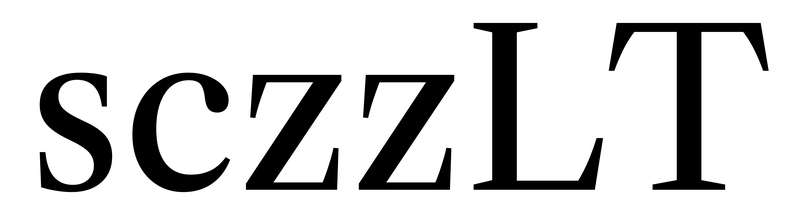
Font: LibreCaslonText_Regular